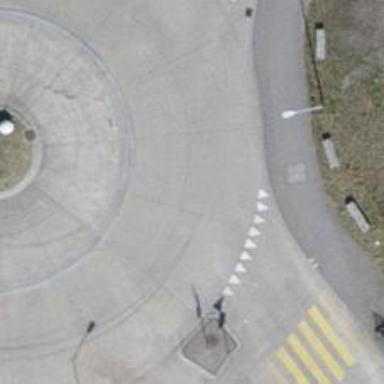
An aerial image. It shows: Asphalt road that is secondary route leading to roundabout.